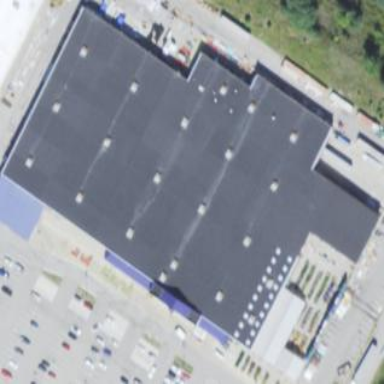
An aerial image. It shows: Retail building.